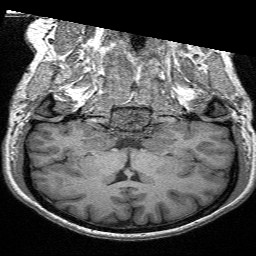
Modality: T1w
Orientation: sagittal
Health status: ill
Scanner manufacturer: siemens
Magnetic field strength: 3 T
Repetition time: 2.3 s
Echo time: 0.00298 s